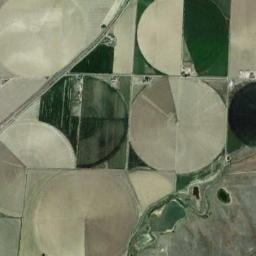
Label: circular_farmland